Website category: university
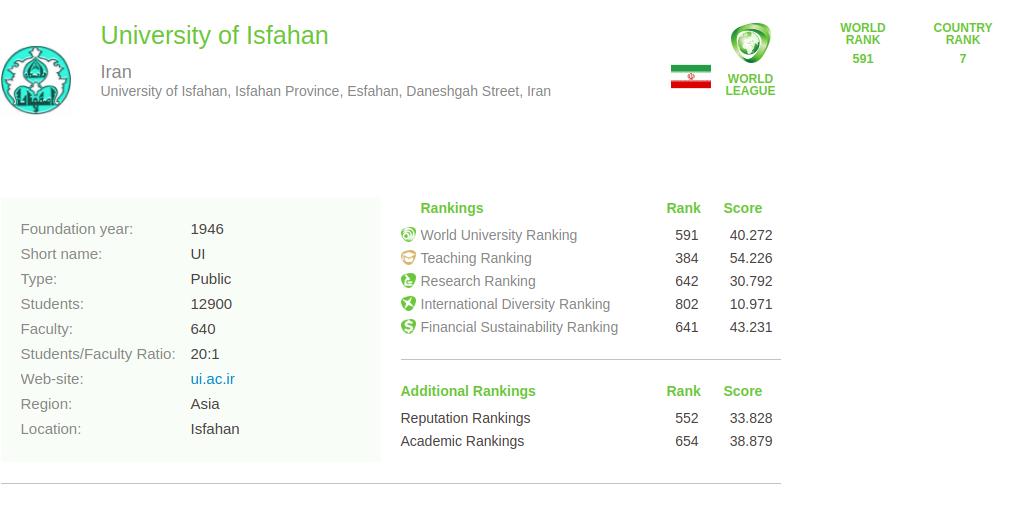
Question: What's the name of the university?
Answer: University of Isfahan

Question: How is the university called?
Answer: University of Isfahan

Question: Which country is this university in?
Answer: Iran

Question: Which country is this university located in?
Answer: Iran

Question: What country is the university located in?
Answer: Iran

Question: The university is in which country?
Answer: Iran

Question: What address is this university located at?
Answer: University of Isfahan, Isfahan Province, Esfahan, Daneshgah Street, Iran

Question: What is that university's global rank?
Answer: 591

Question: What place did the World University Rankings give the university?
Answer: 591

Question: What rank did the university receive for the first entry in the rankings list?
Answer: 591

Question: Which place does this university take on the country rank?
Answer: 7

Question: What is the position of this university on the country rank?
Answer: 7

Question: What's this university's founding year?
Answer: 1946

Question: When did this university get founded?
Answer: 1946

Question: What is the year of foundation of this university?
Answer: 1946

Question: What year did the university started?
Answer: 1946

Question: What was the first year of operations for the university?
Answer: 1946

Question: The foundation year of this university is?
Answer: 1946

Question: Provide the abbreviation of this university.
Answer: UI

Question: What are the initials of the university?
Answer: UI

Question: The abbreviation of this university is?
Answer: UI

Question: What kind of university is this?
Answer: Public

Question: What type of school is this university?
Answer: Public

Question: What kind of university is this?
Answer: Public

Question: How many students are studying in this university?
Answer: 12900

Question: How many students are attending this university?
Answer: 12900

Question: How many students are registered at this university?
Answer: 12900

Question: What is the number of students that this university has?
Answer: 12900

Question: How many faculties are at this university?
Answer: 640

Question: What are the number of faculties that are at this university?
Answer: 640

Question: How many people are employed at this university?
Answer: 640

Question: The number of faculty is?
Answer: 640

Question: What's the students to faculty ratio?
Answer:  20 : 1

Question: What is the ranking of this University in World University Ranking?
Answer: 591

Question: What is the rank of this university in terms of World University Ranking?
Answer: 591

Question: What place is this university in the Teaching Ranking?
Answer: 384

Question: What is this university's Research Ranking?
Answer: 642

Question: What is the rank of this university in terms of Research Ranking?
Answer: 642

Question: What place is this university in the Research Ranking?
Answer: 642

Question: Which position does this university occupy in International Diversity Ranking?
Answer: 802

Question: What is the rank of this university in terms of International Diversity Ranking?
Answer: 802

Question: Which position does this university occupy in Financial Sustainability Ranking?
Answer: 641

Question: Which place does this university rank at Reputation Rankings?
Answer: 552

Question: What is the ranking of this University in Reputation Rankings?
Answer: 552

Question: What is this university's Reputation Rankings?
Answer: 552

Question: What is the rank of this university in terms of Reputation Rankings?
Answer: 552

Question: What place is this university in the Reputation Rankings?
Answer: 552

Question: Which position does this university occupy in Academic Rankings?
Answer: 654

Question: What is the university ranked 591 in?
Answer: World University Ranking

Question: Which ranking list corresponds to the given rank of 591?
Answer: World University Ranking

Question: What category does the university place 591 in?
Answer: World University Ranking

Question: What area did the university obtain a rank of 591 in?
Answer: World University Ranking

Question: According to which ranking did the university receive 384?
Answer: Teaching Ranking

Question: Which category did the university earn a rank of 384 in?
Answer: Teaching Ranking

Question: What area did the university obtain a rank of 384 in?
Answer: Teaching Ranking

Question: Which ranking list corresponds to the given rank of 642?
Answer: Research Ranking

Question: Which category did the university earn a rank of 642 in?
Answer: Research Ranking

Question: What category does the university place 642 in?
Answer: Research Ranking

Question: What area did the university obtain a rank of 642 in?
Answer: Research Ranking

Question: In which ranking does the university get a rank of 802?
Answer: International Diversity Ranking

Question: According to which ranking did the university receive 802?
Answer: International Diversity Ranking

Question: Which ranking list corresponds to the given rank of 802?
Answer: International Diversity Ranking

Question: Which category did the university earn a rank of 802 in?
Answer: International Diversity Ranking

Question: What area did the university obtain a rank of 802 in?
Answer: International Diversity Ranking